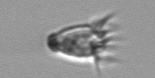
Label: Paratontonia_gracillima